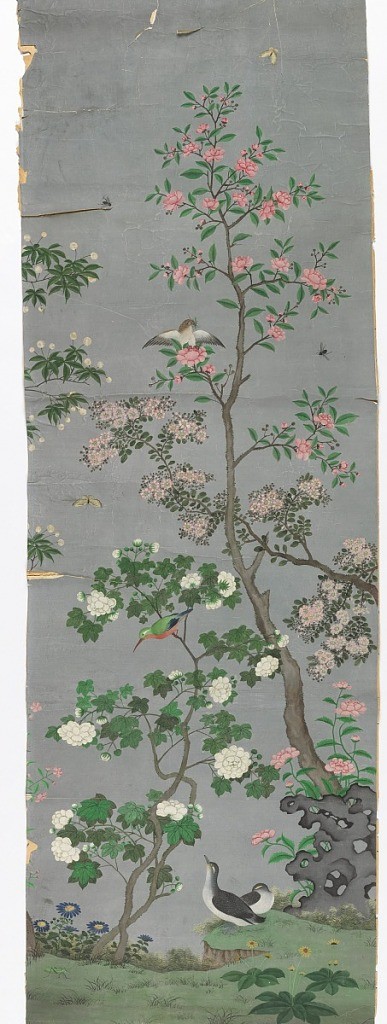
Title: Scenic
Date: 1795–1825
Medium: Hand painted on handmade paper
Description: Blue-gray sky background. Different varieties of flowering trees and plants with either white or pink blossoms. A perching owl and multicolored bird. At bottom, on green ground, are rocks and two gray fowl.